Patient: sex F, age 62
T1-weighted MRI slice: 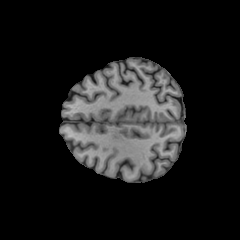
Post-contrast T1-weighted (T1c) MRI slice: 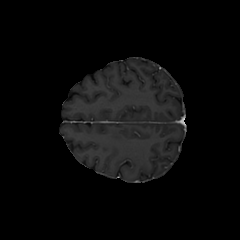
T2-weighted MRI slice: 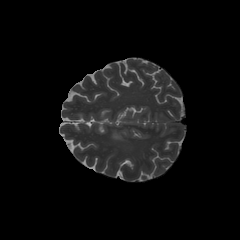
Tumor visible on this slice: yes
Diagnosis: Glioblastoma, IDH-wildtype
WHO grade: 4